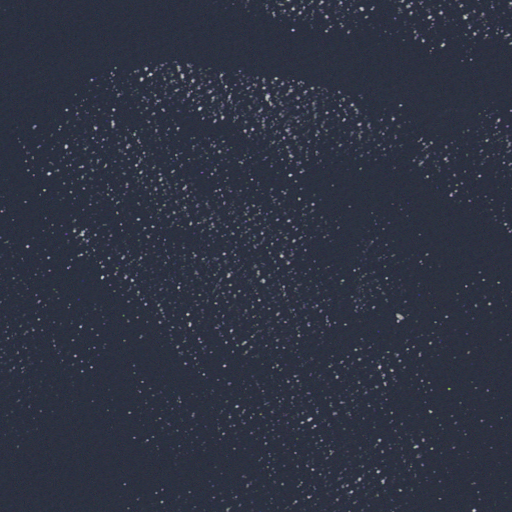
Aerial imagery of bar in Wisconsin named Sherwood Point Shoal containing only open water